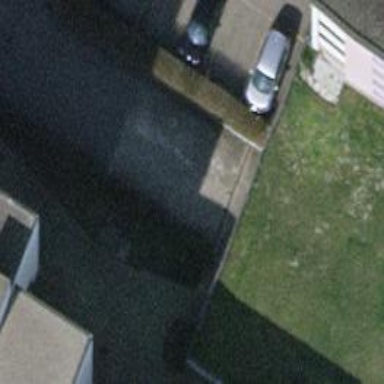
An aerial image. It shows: Parking entrance.